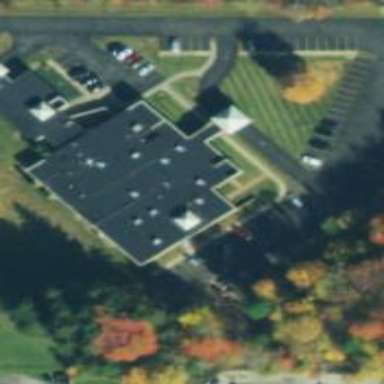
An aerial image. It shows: Clinic building providing healthcare services.